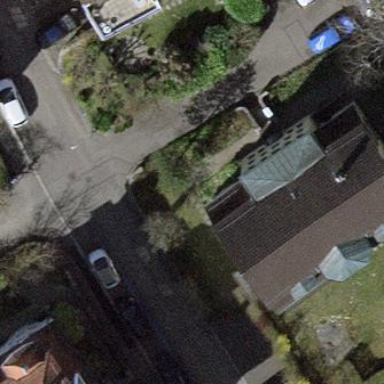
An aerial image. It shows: Building with gabled roof.